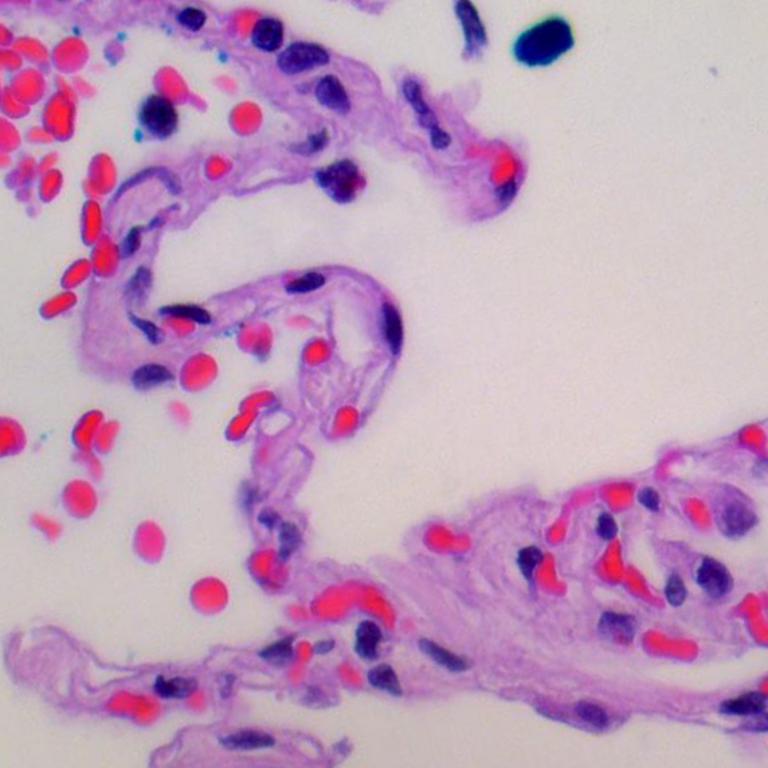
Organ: lung
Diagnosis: benign